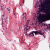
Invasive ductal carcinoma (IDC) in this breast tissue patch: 0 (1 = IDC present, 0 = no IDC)